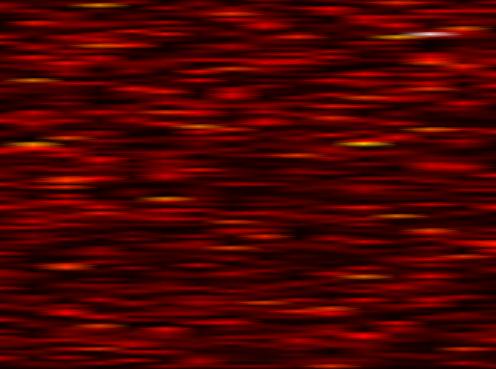
Label: UFMC